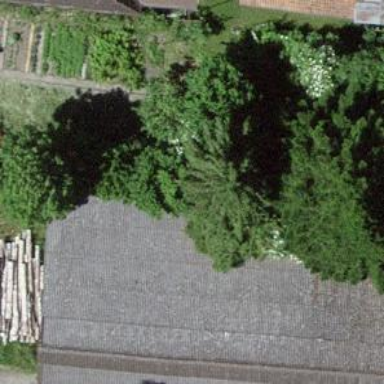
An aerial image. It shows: Shed.